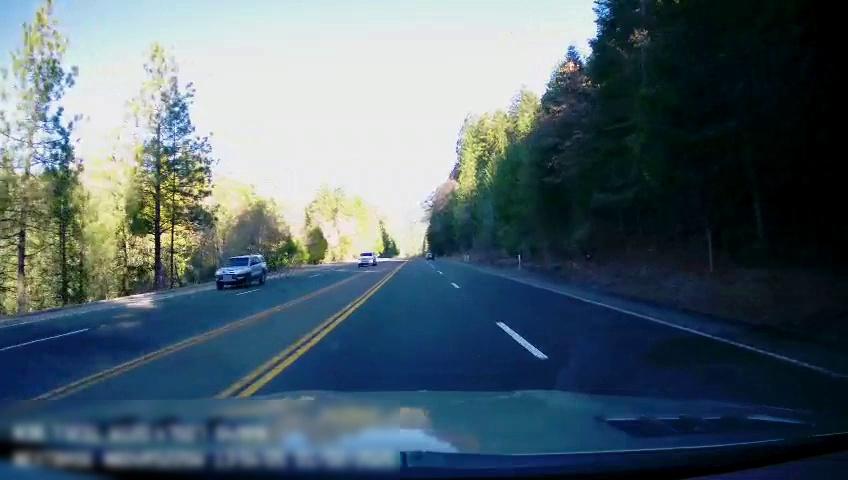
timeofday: Day
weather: Sunny
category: Drivable Space
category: Vehicles | SUV
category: Vehicles | SUV
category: Lanes | Opposite Lane
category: Lanes | Alternate Lane
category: Lanes | Current Lane
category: Lanes | Opposite Lane
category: Lanes | Current Lane
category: Lanes | Alternate Lane
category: Lanes | Opposite Lane